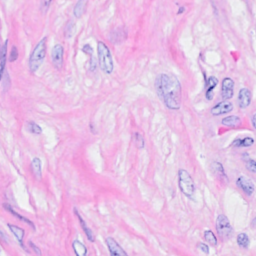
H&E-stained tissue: Breast